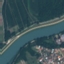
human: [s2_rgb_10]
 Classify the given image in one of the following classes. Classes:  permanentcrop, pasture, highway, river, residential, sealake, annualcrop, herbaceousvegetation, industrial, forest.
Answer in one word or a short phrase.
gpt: River